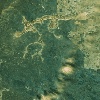
Label: land